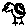
Label: bird